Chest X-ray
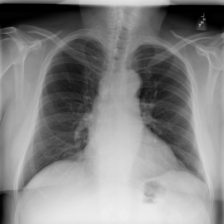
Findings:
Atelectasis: negative
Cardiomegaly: negative
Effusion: negative
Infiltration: negative
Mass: negative
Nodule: negative
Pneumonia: negative
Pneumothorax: negative
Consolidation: negative
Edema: negative
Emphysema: negative
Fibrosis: negative
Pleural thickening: negative
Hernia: negative